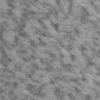
Label: not_dusty